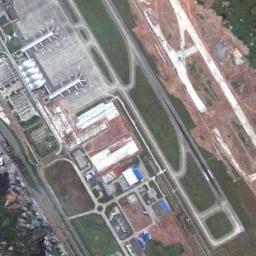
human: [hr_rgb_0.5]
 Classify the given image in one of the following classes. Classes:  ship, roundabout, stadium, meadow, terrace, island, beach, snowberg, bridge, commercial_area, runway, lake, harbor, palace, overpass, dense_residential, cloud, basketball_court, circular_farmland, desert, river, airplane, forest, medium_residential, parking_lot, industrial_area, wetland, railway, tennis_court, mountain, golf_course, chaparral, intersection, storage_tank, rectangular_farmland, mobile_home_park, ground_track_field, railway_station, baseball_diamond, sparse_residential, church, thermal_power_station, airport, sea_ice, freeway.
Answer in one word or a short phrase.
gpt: airport